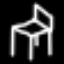
Label: chair